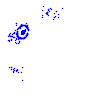
Particle: proton